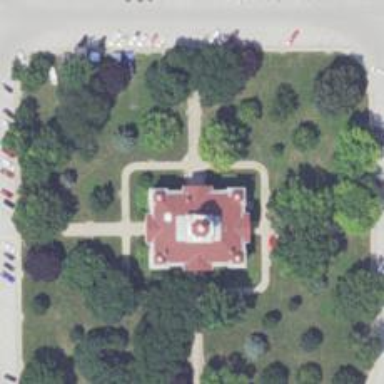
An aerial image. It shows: Park located in historic district.